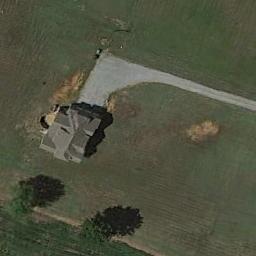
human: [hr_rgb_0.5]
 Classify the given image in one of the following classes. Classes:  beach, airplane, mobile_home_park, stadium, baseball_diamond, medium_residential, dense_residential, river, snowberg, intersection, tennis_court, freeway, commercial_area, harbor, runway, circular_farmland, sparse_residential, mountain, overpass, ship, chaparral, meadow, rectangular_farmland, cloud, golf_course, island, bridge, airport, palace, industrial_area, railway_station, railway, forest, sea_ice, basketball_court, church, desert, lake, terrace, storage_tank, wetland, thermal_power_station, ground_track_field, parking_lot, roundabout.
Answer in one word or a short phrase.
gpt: sparse_residential